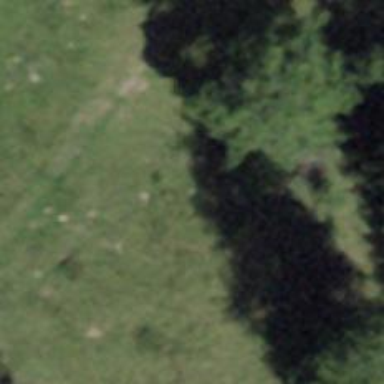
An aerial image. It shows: Bench.